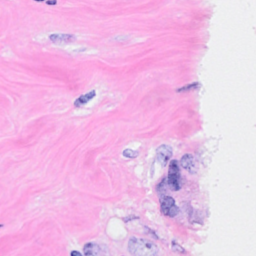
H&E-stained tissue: Breast